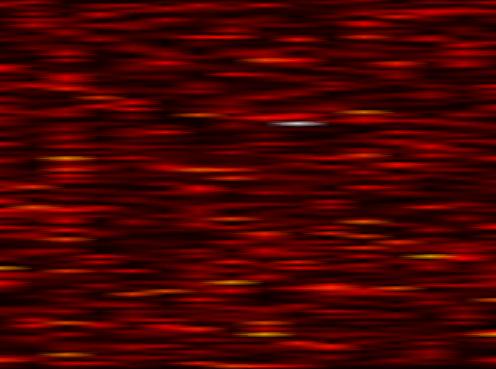
Label: FOFDM